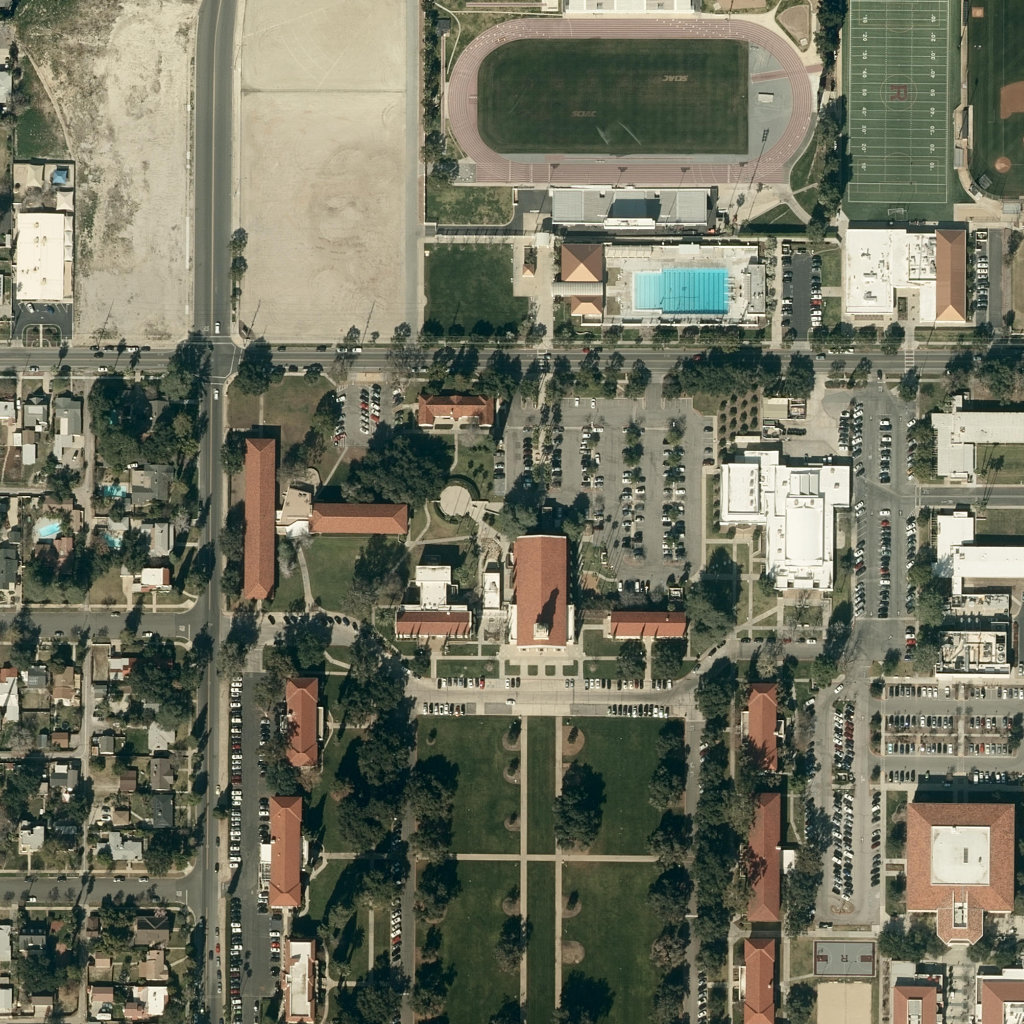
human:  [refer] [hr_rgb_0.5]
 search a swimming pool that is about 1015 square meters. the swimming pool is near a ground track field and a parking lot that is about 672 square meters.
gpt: <box>[[61, 26, 71, 30, 0]]</box>

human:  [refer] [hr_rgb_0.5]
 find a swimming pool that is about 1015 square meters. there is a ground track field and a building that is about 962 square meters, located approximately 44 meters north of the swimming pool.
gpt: <box>[[61, 26, 71, 30, 0]]</box>

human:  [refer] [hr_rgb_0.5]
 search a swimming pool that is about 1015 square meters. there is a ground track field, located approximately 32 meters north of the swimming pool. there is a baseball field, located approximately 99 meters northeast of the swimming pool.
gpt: <box>[[61, 26, 71, 30, 0]]</box>

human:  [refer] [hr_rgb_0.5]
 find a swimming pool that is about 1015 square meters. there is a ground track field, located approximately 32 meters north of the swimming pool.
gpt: <box>[[61, 26, 71, 30, 0]]</box>

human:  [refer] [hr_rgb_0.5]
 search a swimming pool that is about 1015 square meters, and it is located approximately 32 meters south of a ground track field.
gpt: <box>[[61, 26, 71, 30, 0]]</box>